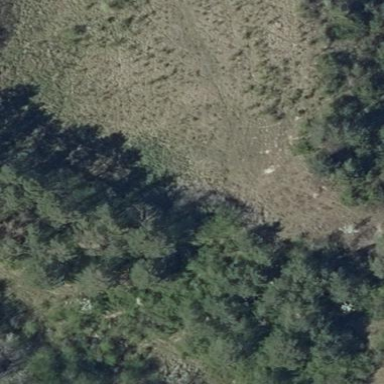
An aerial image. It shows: Patch of scrub vegetation.